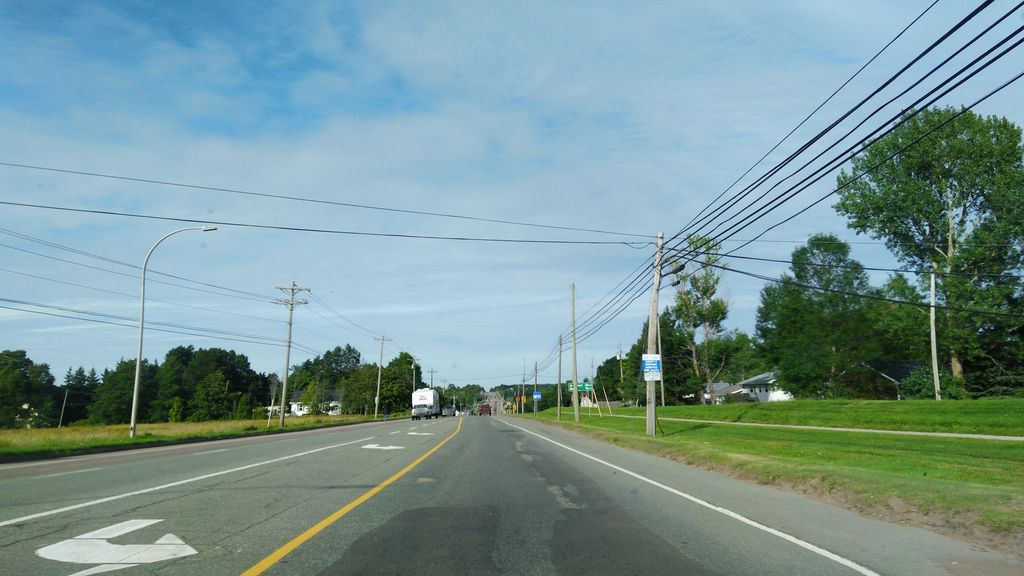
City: charlottetown